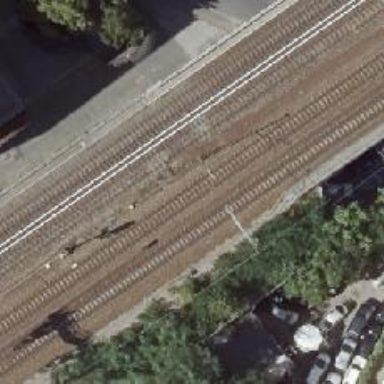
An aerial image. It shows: Railway signal.